Aerial crown-view tile of a tropical tree (Barro Colorado Island, Panama), acquired 20250124:
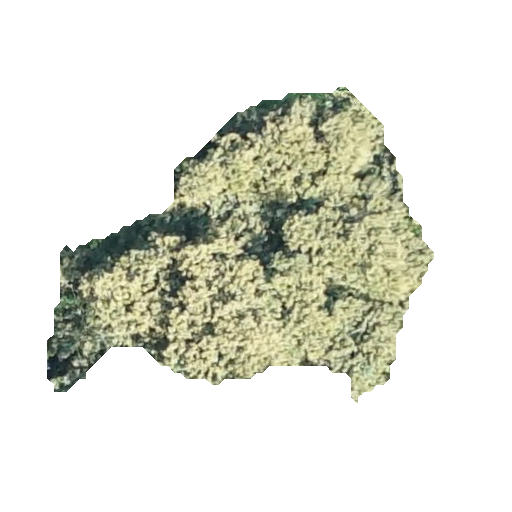
Species: Luehea seemannii
GBIF accepted scientific name: Luehea seemannii
Crown area: 112.559 m²